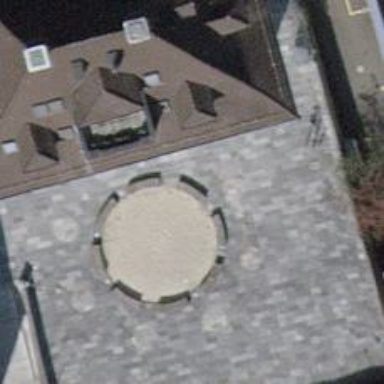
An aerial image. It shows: Concrete bench.